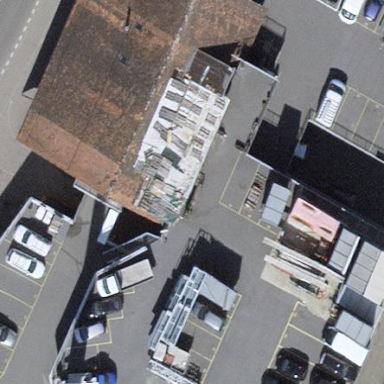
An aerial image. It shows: Industrial building.